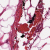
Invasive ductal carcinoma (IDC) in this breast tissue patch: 0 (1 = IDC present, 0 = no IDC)